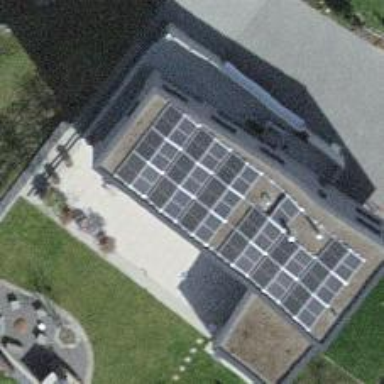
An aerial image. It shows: Solar power generator.